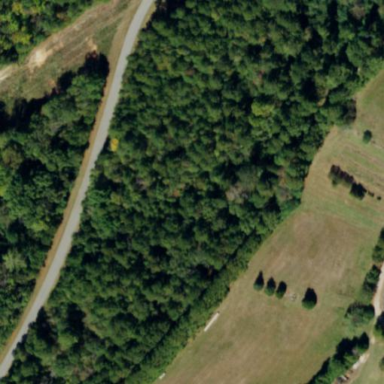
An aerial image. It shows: Cemetery.